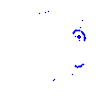
Particle: pion